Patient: sex M, age 57
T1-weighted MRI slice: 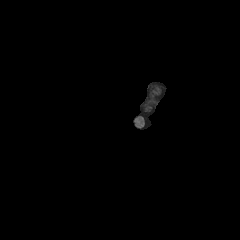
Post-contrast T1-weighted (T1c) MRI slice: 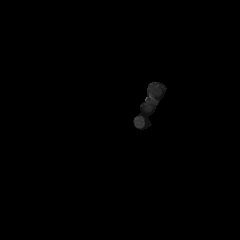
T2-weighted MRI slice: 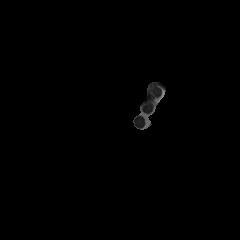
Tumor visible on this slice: no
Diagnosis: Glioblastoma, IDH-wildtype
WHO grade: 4